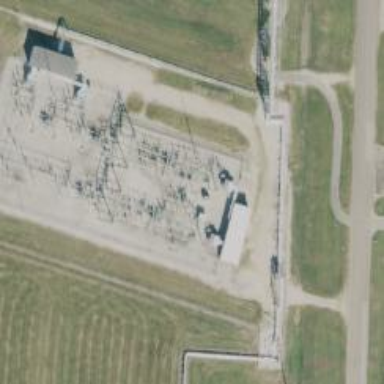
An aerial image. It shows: Switch for power supply.